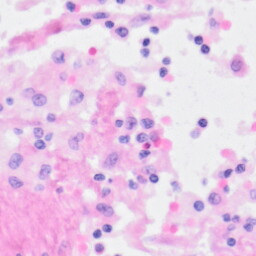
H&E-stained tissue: Kidney